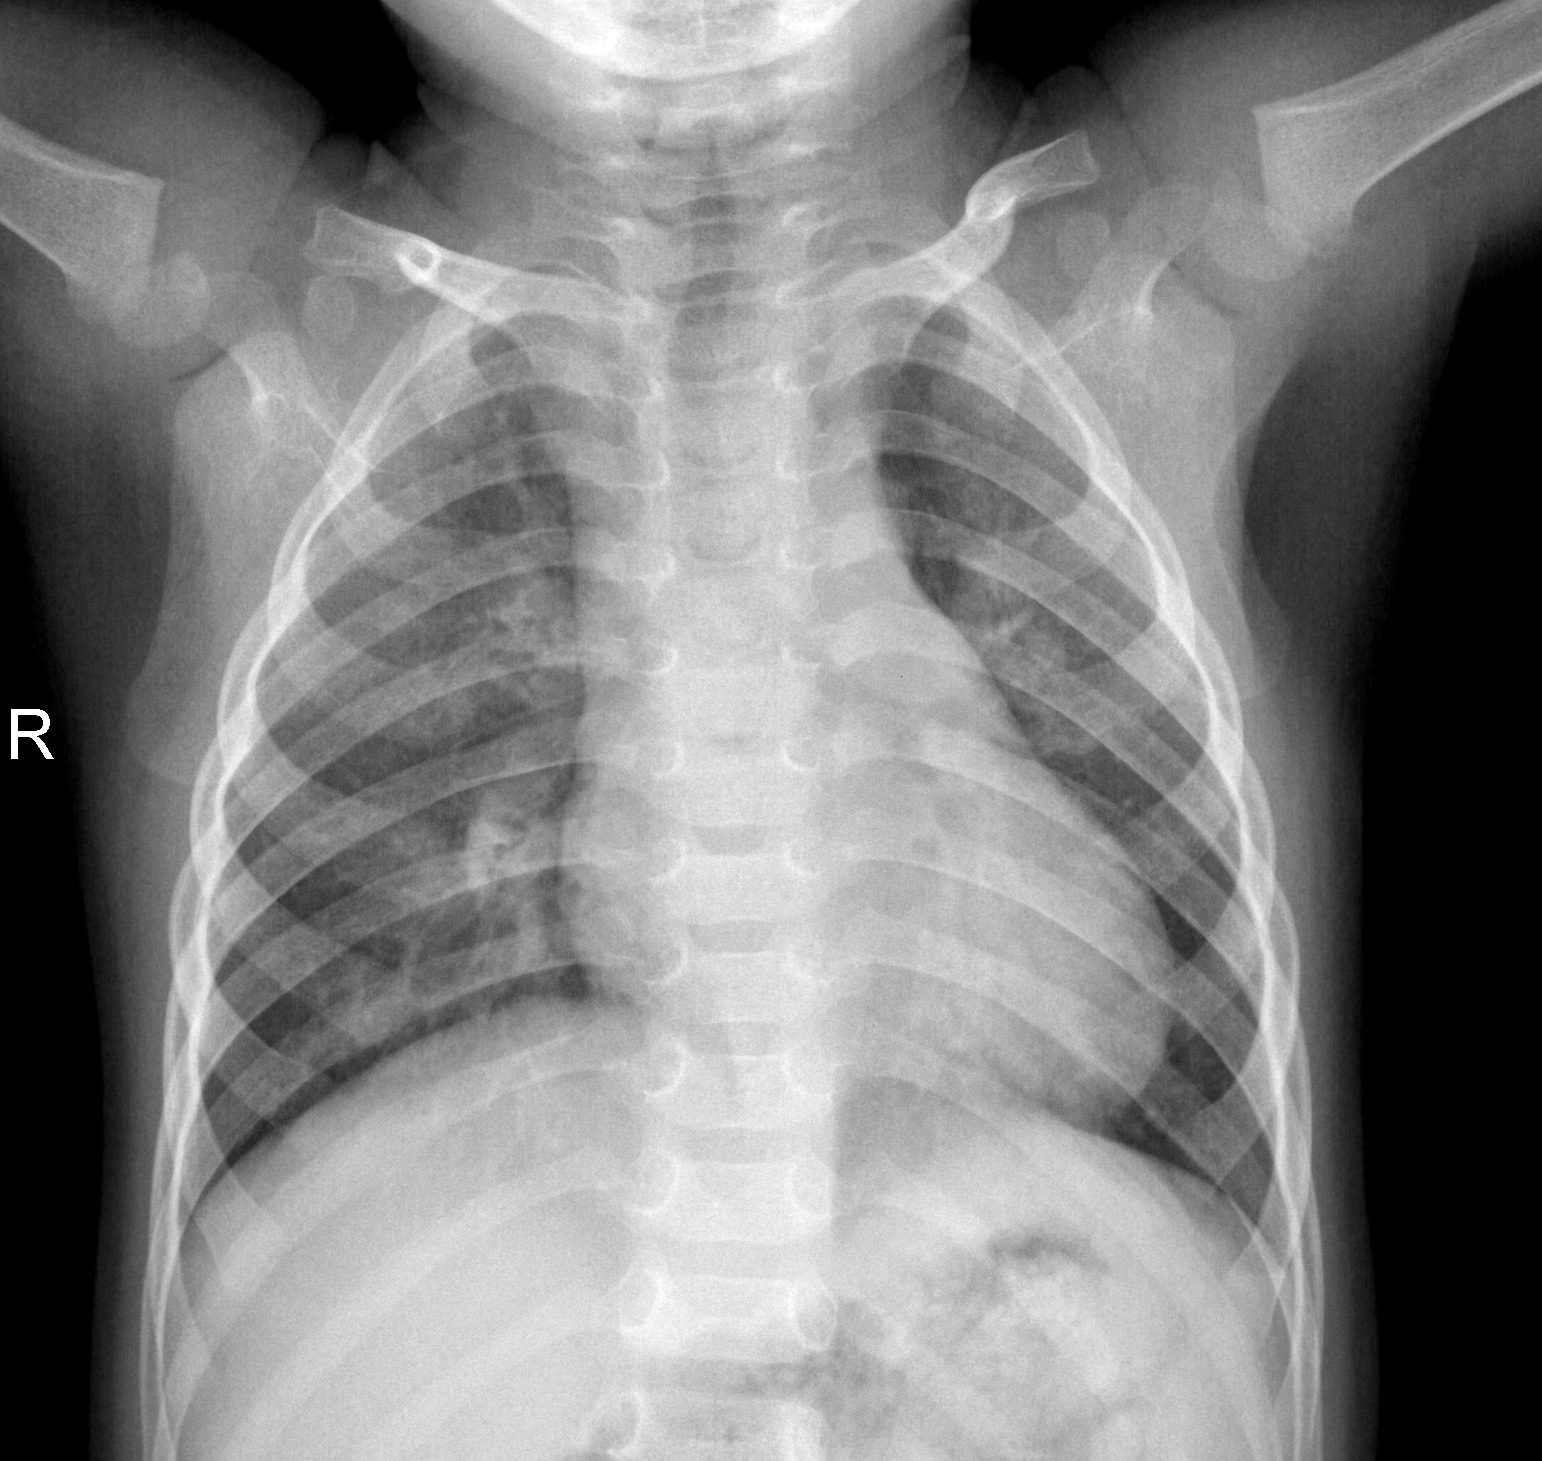
Diagnosis: NORMAL